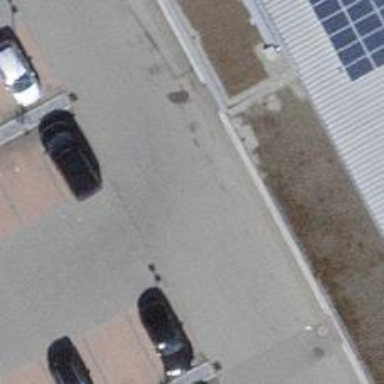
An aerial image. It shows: Road serving as parking aisle.